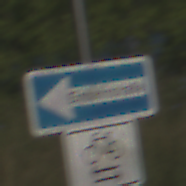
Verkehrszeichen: EinbahnstrasseLinksweisend
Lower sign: RichtungsangabeDurchPfeile9
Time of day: MorningAfternoon
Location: Outdoor (Nature)
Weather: Clear
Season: NotSpecified
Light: Natural